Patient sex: M
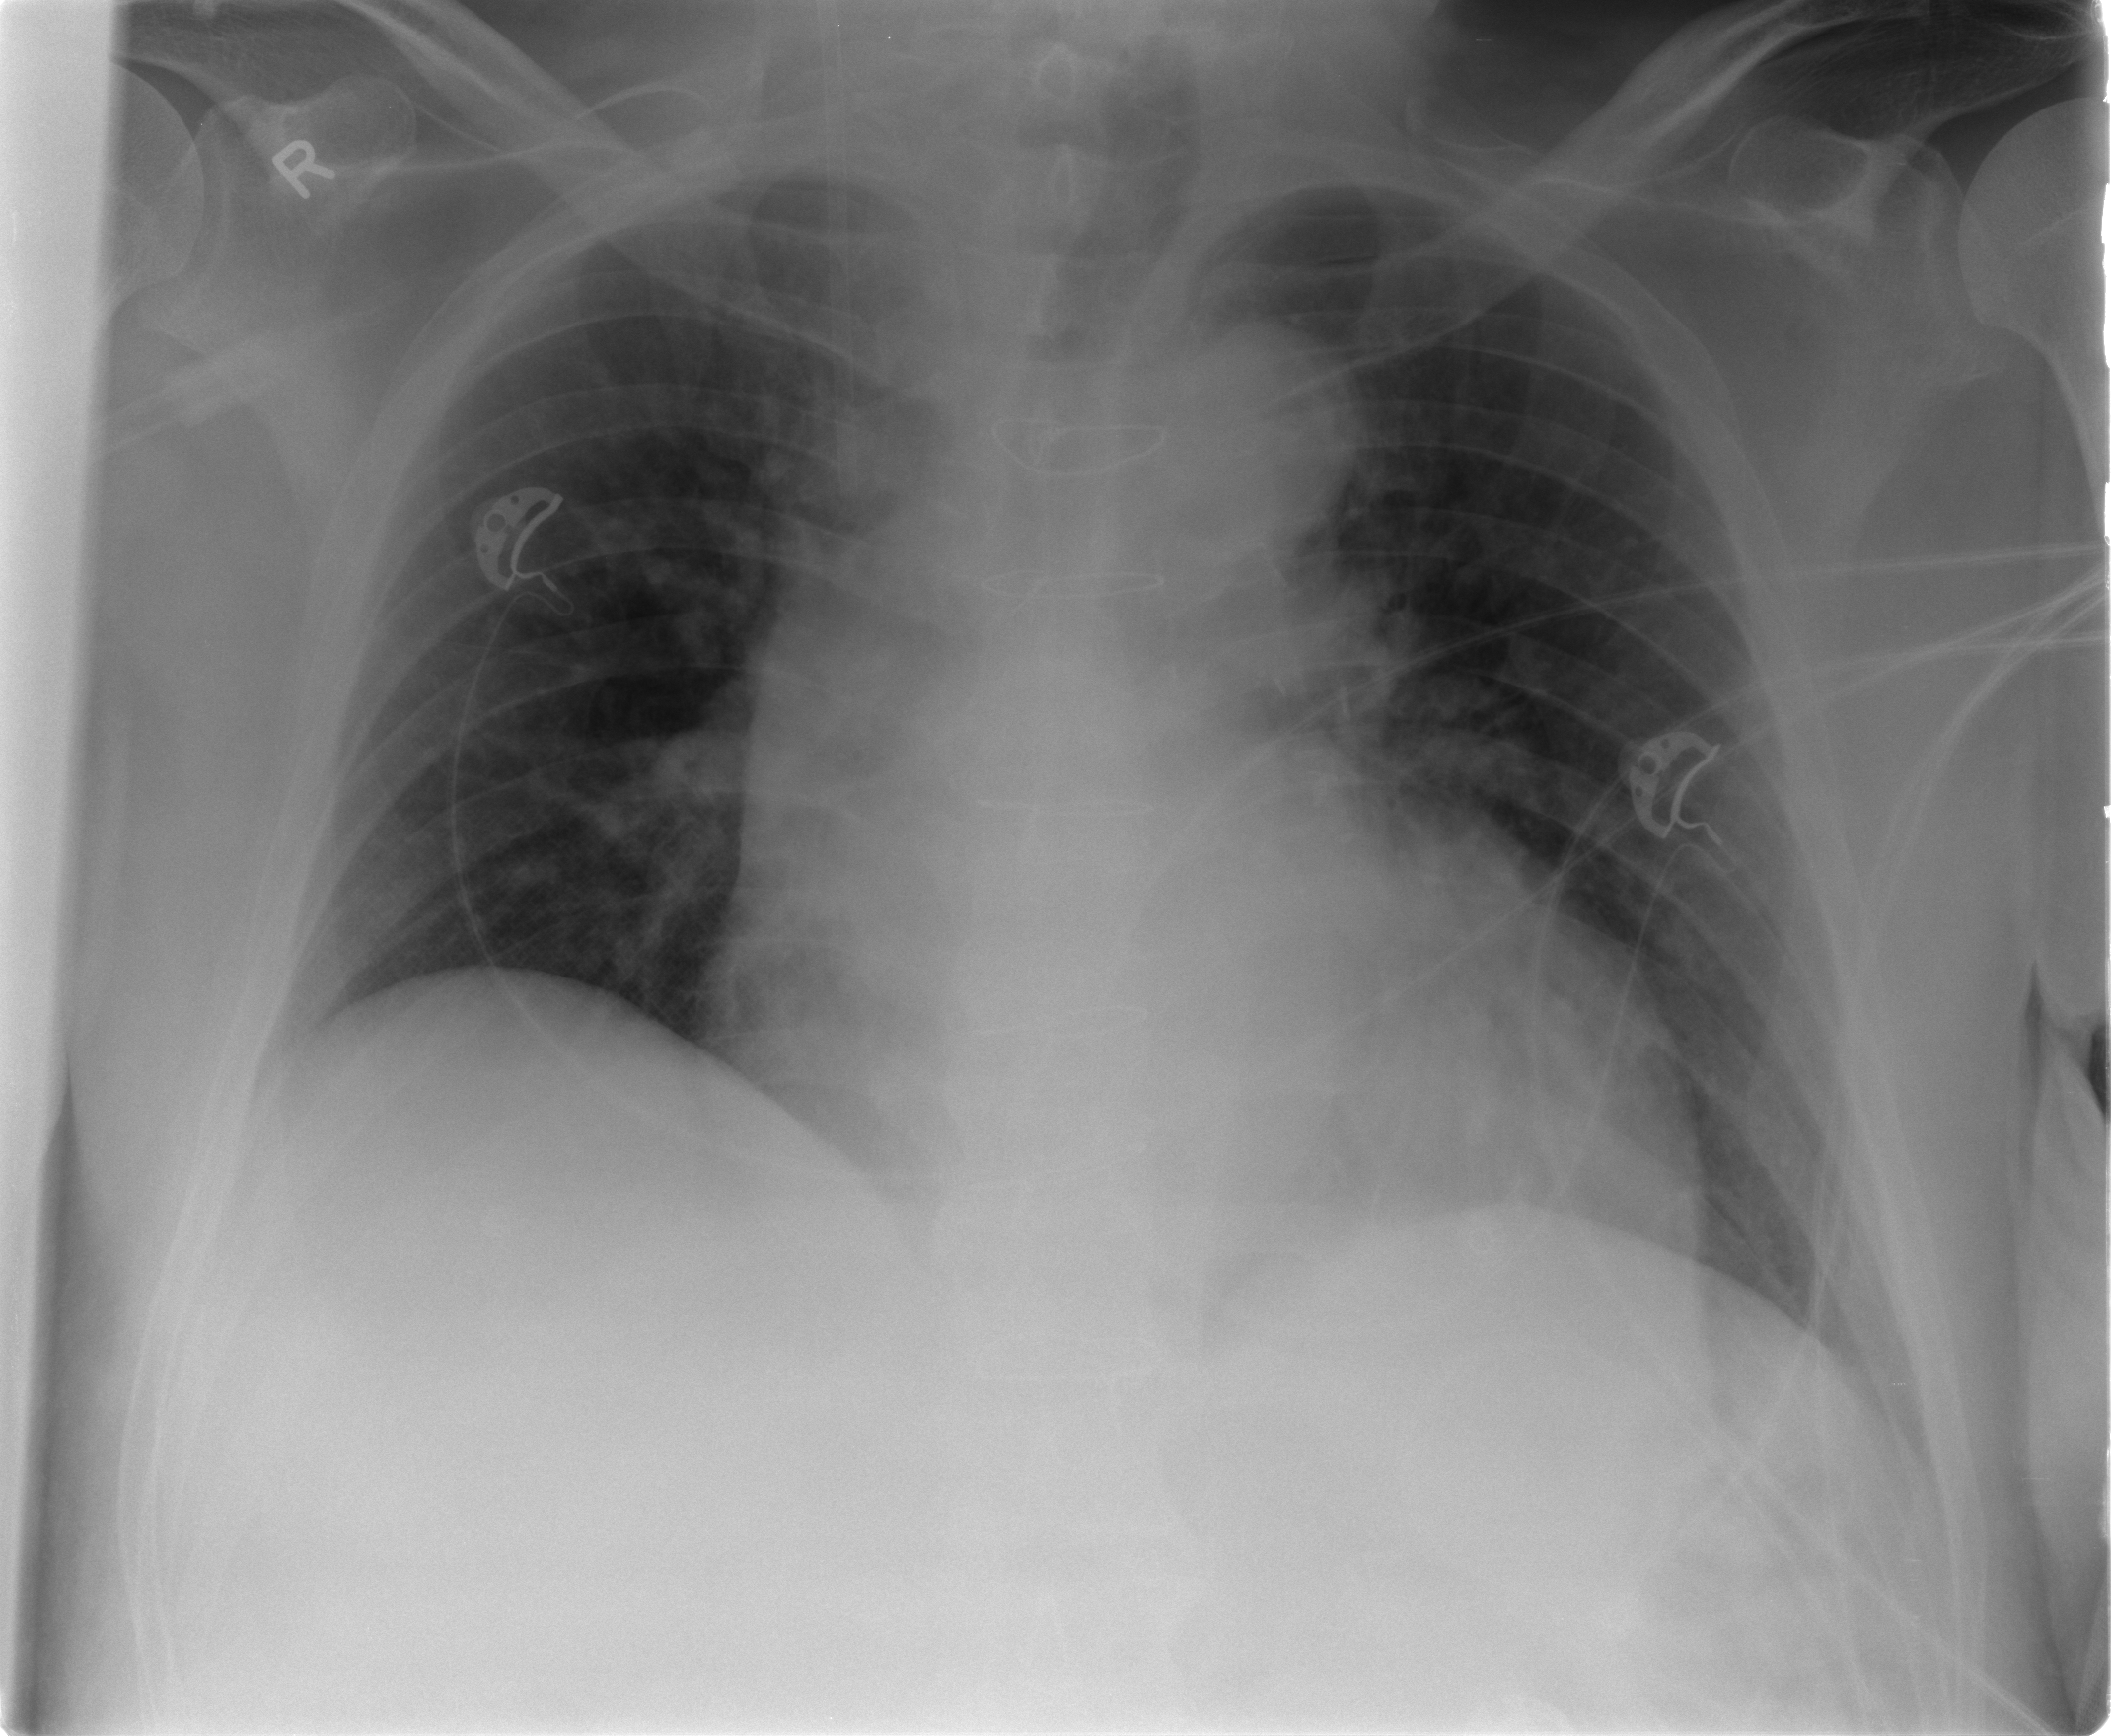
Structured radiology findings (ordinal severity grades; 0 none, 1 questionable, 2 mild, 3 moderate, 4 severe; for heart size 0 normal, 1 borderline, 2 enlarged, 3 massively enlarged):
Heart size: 2
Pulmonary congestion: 2
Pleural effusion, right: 0
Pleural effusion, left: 0
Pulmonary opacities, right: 0
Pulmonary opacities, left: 0
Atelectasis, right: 0
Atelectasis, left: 0